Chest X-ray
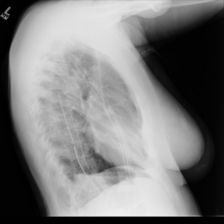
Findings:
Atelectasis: negative
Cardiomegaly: negative
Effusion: positive
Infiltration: negative
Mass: negative
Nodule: negative
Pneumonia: negative
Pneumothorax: negative
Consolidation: negative
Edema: negative
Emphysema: negative
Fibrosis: negative
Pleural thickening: negative
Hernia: negative